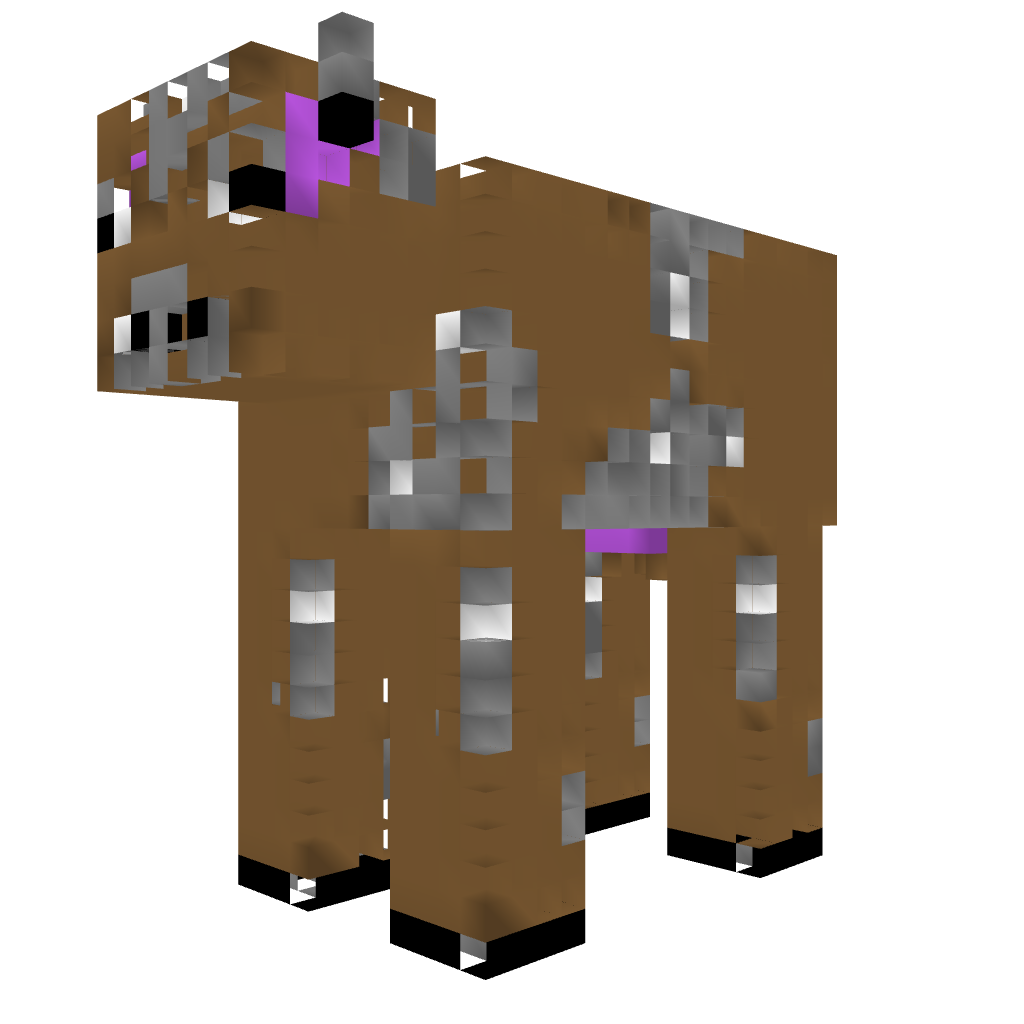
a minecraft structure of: It's a Cow. high quality